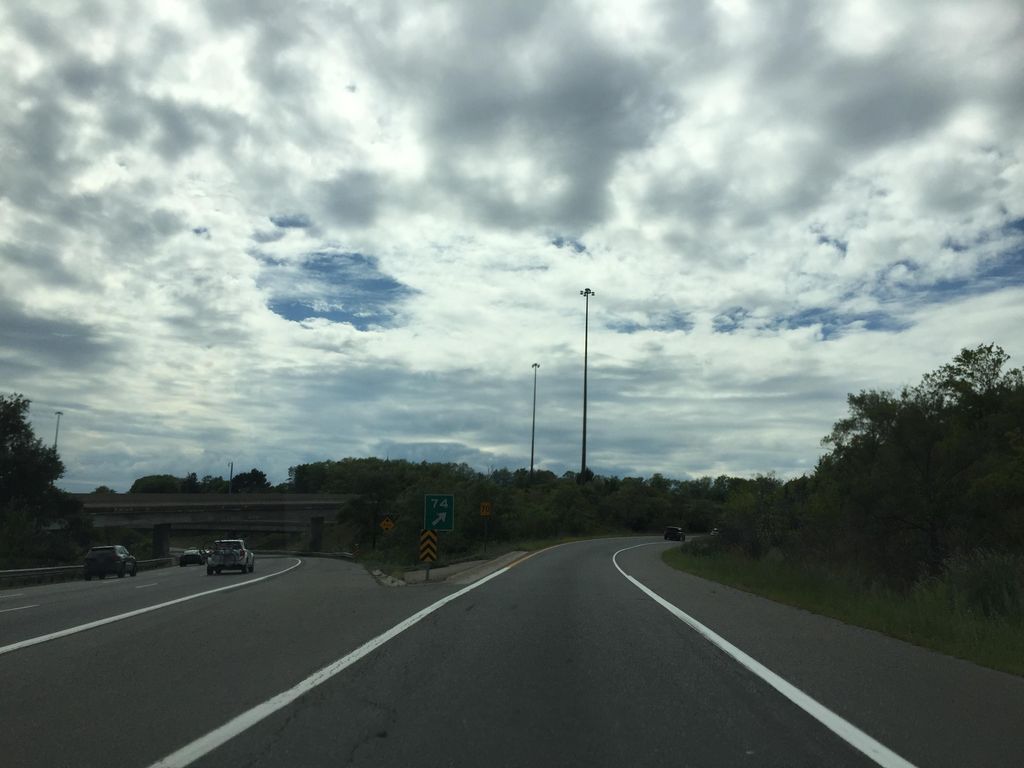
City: hamilton